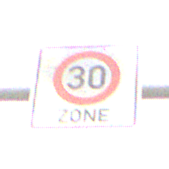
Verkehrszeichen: BeginnZone30
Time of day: MorningAfternoon
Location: Outdoor (Suburban)
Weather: Overcast
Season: NotSpecified
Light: Natural